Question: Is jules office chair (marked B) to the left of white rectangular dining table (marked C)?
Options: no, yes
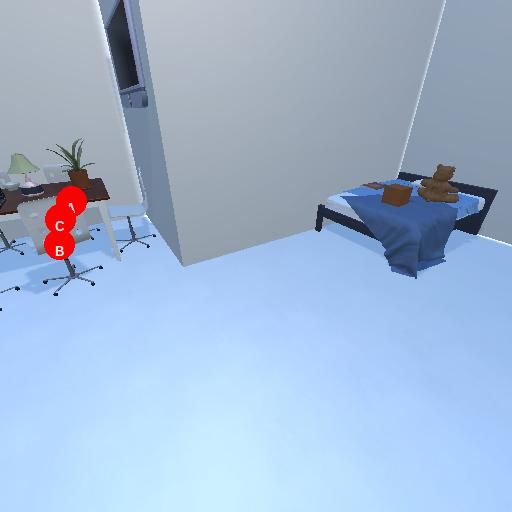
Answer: no